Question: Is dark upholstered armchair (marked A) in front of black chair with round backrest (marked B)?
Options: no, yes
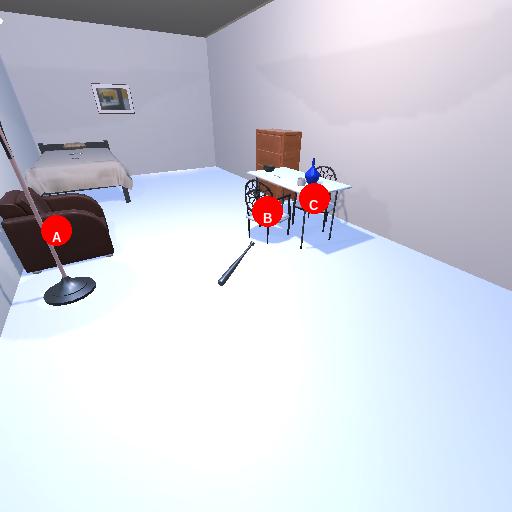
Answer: no